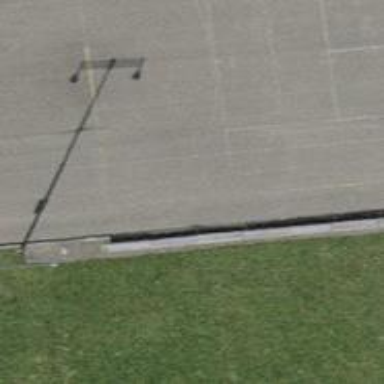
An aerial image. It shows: Brown bench in the vicinity.